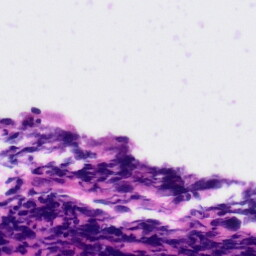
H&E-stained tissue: Tonsil